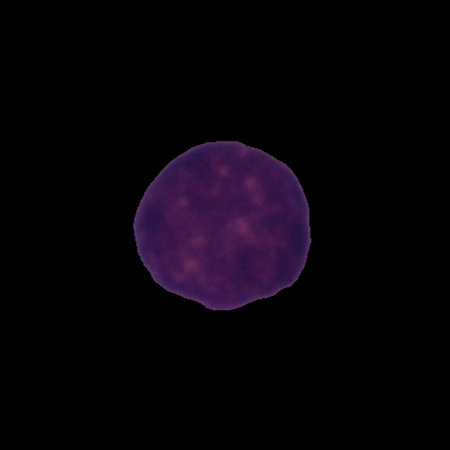
Label: cancer